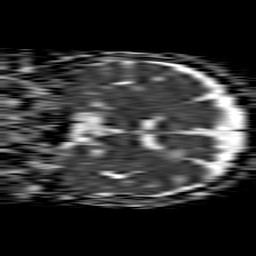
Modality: ADC
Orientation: coronal
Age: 63
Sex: female
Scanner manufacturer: philips
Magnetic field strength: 1.5 T
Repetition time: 4.6 s
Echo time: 0.08631 s